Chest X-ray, AP view. Patient: 57 years old, sex M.
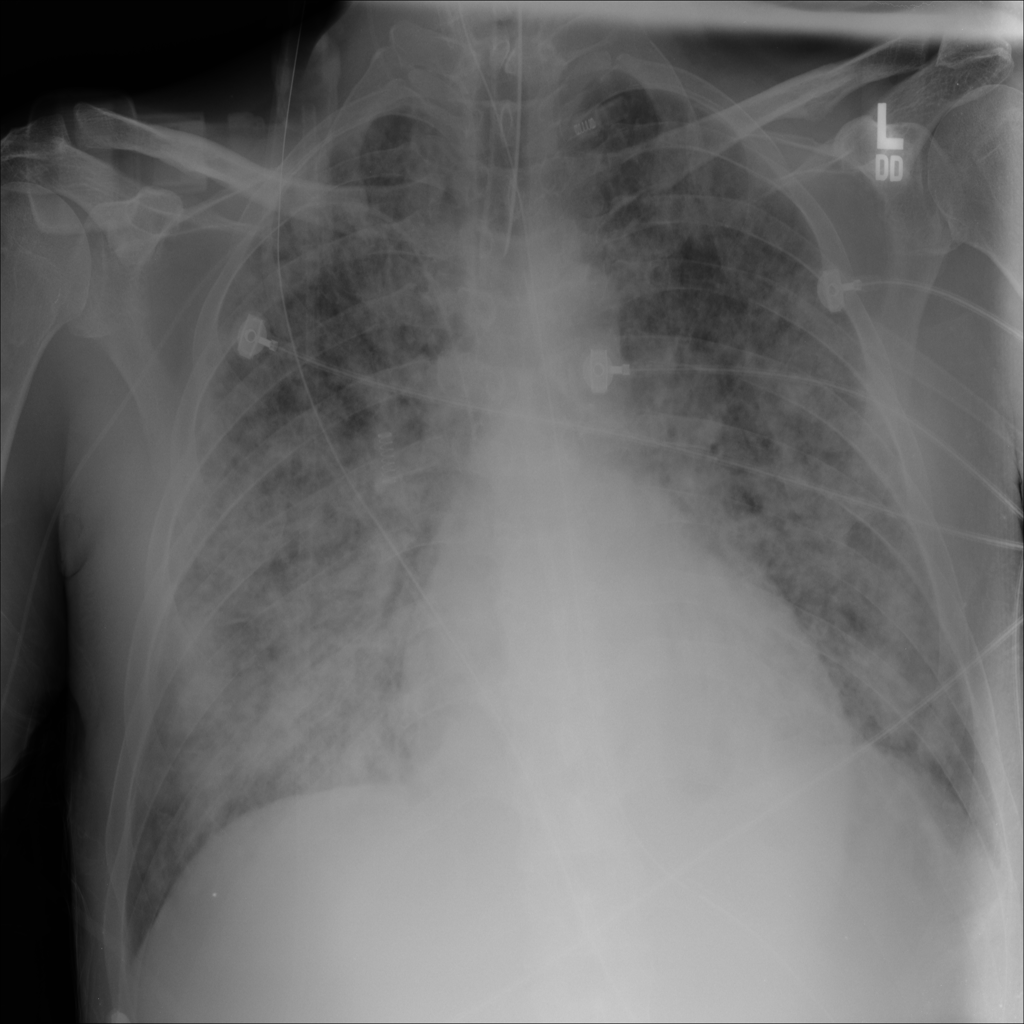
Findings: Edema